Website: macys
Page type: cart
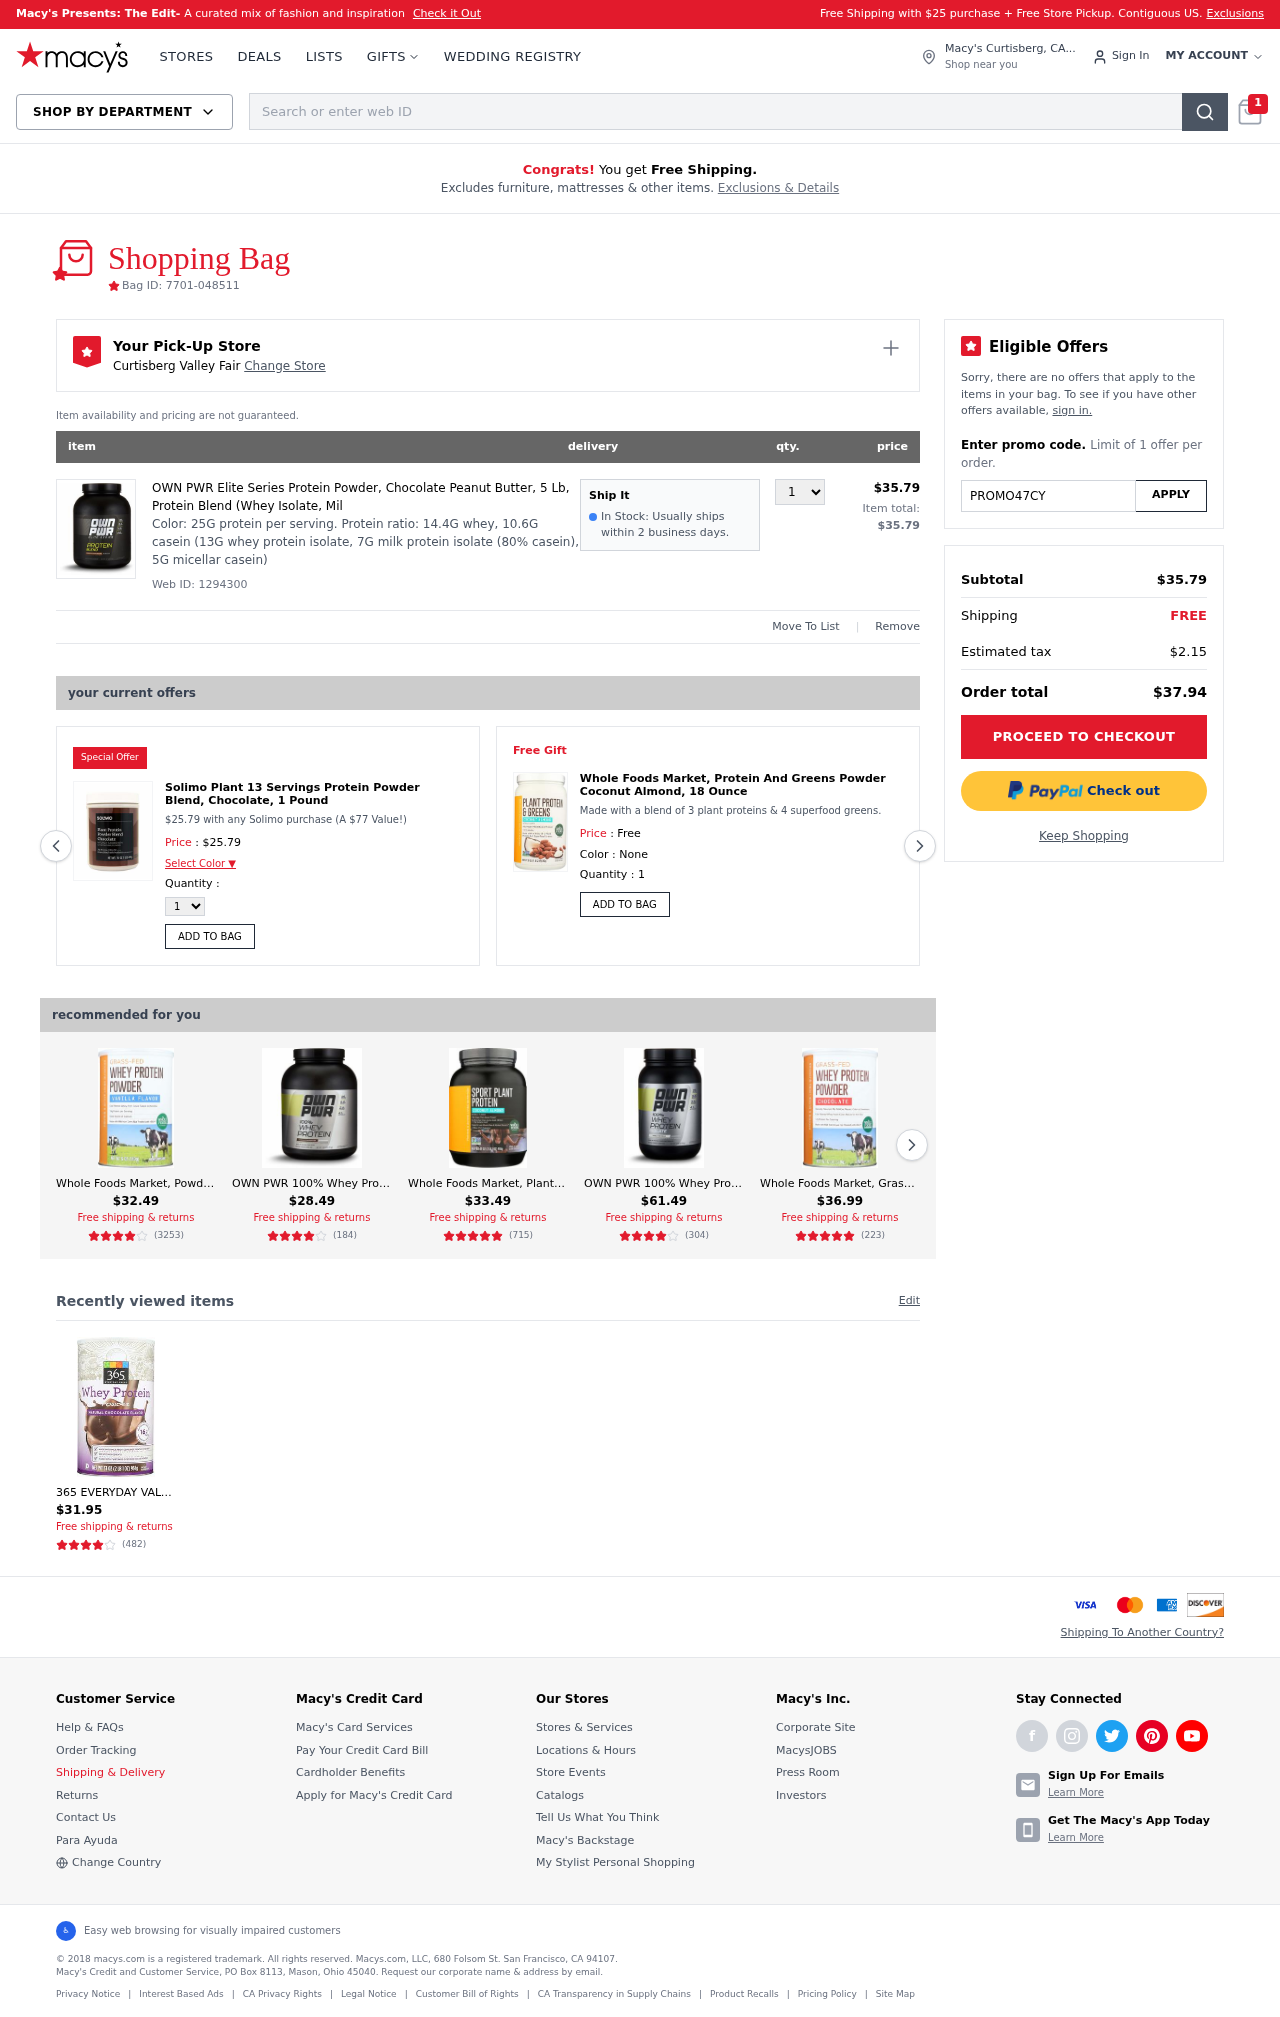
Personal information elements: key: PII_CITY
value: Curtisberg Valley Fair Change Store
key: PII_CITY_STATE
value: Curtisberg, CA
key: PII_PROMO_CODE
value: PROMO47CY
Product elements: key: PRODUCT1_DESC
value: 25G protein per serving. Protein ratio: 14.4G whey, 10.6G casein (13G whey protein isolate, 7G milk protein isolate (80% casein), 5G micellar casein)
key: PRODUCT1_NAME
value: OWN PWR Elite Series Protein Powder, Chocolate Peanut Butter, 5 Lb, Protein Blend (Whey Isolate, Mil
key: PRODUCT1_PRICE
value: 35.79
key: PRODUCT1_QUANTITY
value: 1
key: PRODUCT2_NAME
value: Solimo Plant 13 Servings Protein Powder Blend, Chocolate, 1 Pound
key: PRODUCT2_PRICE
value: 25.79
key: PRODUCT3_DESC
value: Made with a blend of 3 plant proteins & 4 superfood greens.
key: PRODUCT3_NAME
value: Whole Foods Market, Protein And Greens Powder Coconut Almond, 18 Ounce
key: PRODUCT4_NAME
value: Whole Foods Market, Powder Whey Protein Grass Fed Vanilla, 12 Ounce
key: PRODUCT4_NUM_RATINGS
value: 3253
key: PRODUCT4_PRICE
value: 32.49
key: PRODUCT4_RATING
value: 3.9
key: PRODUCT5_NAME
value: OWN PWR 100% Whey Protein Powder, Chocolate Cake Batter, 25 G Protein with Enzymes, 5 Pound (62 Serv
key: PRODUCT5_NUM_RATINGS
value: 184
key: PRODUCT5_PRICE
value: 28.49
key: PRODUCT5_RATING
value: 4.3
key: PRODUCT6_NAME
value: Whole Foods Market, Plant Protein Sport Coconut Almond, 33 Ounce
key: PRODUCT6_NUM_RATINGS
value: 715
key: PRODUCT6_PRICE
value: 33.49
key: PRODUCT6_RATING
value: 4.7
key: PRODUCT7_NAME
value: OWN PWR 100% Whey Protein Isolate Powder, Vanilla Ice Cream, 25 G Protein, 2 Pound (28 Servings)
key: PRODUCT7_NUM_RATINGS
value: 304
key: PRODUCT7_PRICE
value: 61.49
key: PRODUCT7_RATING
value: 4.3
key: PRODUCT8_NAME
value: Whole Foods Market, Grass-Fed Whey Protein Powder, Chocolate, 12 oz
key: PRODUCT8_NUM_RATINGS
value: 223
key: PRODUCT8_PRICE
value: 36.99
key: PRODUCT8_RATING
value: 4.8
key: PRODUCT9_NAME
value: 365 EVERYDAY VALUE Chocolate Whey Protein Powder, 33 OZ
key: PRODUCT9_NUM_RATINGS
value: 482
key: PRODUCT9_PRICE
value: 31.95
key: PRODUCT9_RATING
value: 3.9
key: PRODUCT2_DESC
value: $25.79 with any Solimo purchase (A $77 Value!)
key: PRODUCT1_WEB_ID
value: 1294300
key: PRODUCT1_TOTAL
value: $35.79
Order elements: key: ORDER_NUM_ITEMS
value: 1
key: ORDER_ID
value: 7701-048511
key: ORDER_SUBTOTAL
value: $35.79
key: ORDER_TAX
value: $2.15
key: ORDER_TOTAL
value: $37.94
Search elements: key: HEADER_SEARCH
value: Search or enter web ID